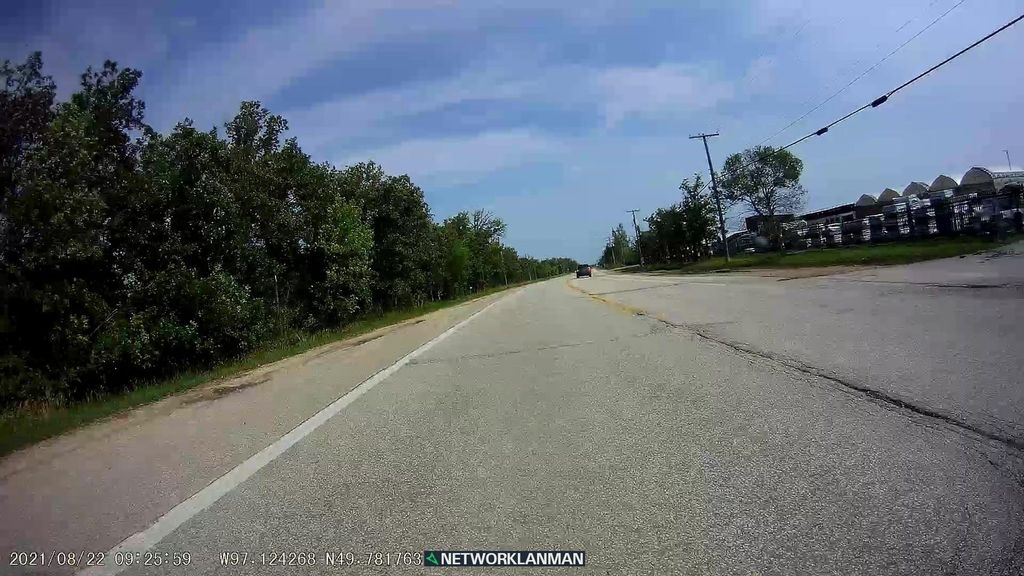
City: winnipeg